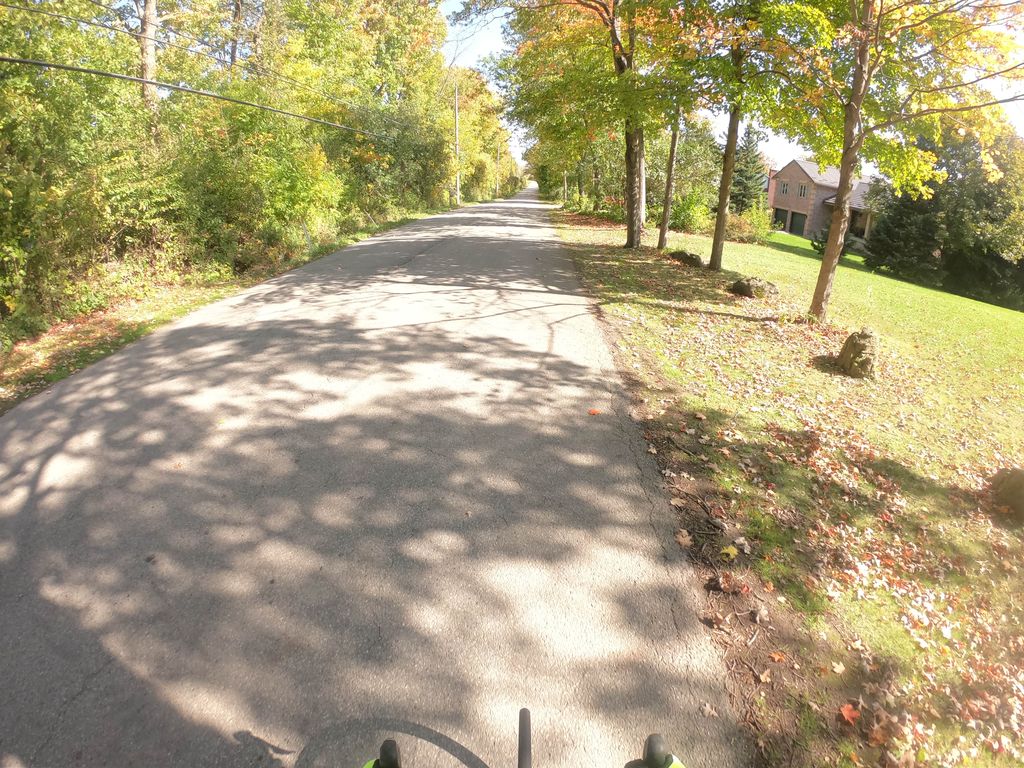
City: kitchener-waterloo